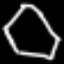
Label: octagon